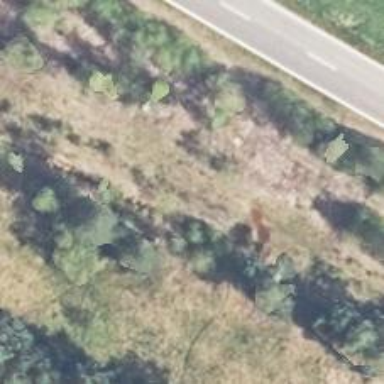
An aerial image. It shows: Abandoned railway.